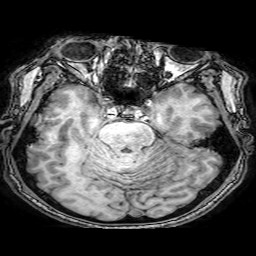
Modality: T1w
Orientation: coronal
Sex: male
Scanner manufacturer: philips
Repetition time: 0.008151 s
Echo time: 0.00374 s